You are looking at the unprocessed time series of a bearing vibration snapshot. Diagnose the bearing from this image, choosing from: normal, inner_race, outer_race, ball.
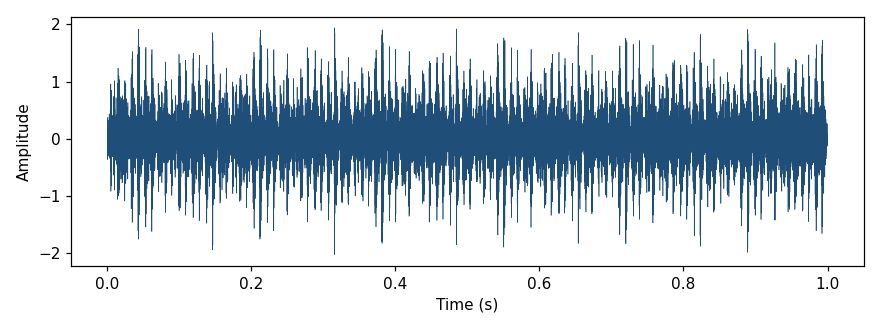
Answer: outer_race